Field crop: maize
Growth stage: 2
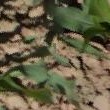
Species: maize